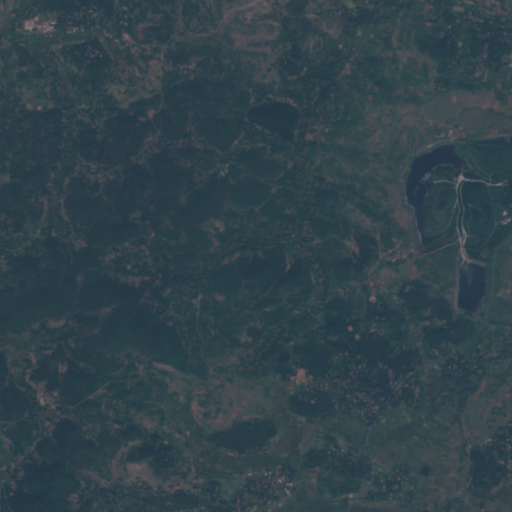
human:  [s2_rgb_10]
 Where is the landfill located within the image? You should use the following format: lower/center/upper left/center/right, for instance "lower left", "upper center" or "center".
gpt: The landfill is located in the upper right of the image.
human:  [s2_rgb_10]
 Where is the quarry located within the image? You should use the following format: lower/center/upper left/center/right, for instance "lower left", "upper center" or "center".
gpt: The quarry is located in the upper right of the image.
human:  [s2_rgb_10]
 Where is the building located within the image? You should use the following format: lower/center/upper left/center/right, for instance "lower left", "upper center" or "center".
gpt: There is no building in the image.